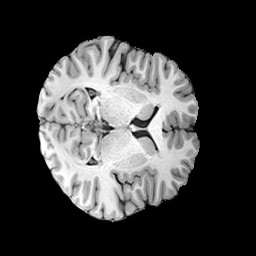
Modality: T1w
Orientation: axial
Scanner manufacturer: siemens
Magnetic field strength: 3 T
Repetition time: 2 s
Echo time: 0.0024 s